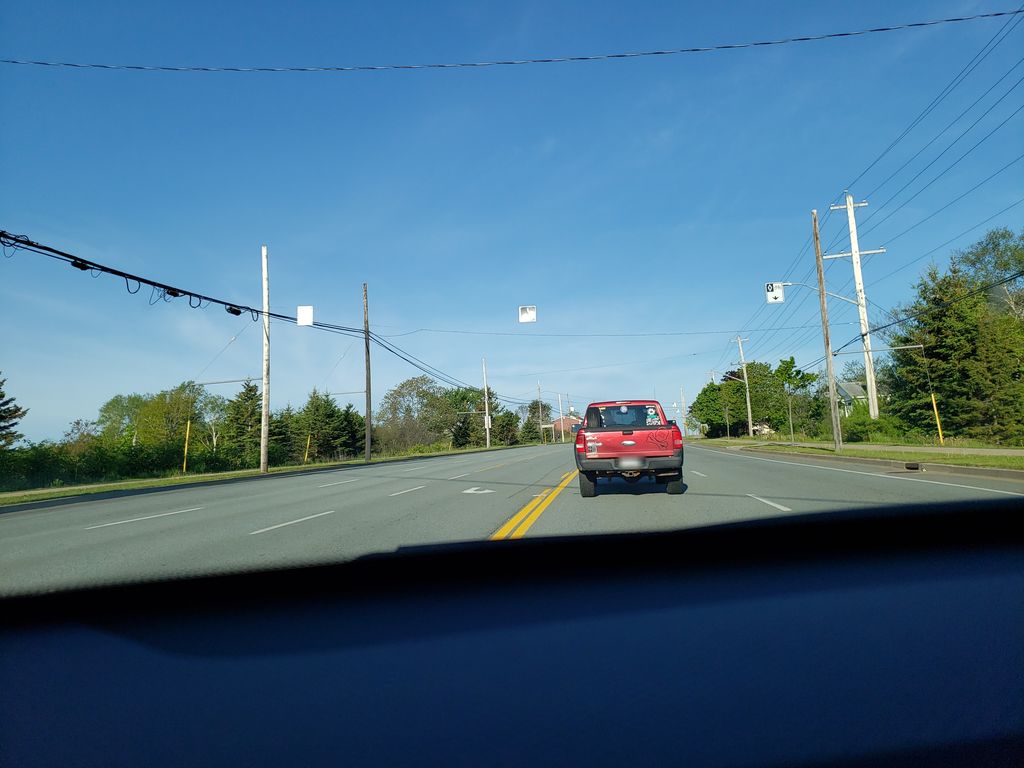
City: halifax